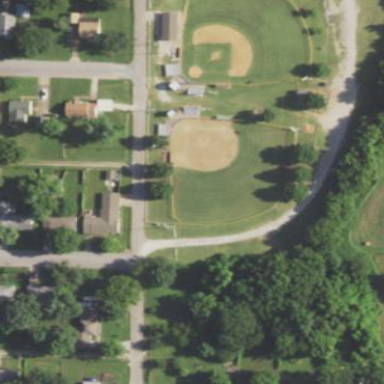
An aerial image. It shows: Baseball pitch for leisure land activities.